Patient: sex M, age 28
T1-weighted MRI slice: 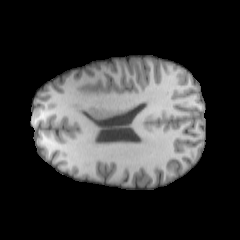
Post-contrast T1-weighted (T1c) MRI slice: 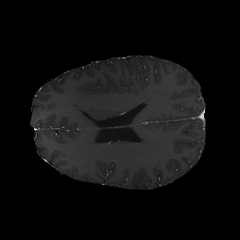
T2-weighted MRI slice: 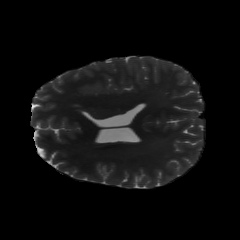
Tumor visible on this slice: yes
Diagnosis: Astrocytoma, IDH-mutant
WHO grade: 2